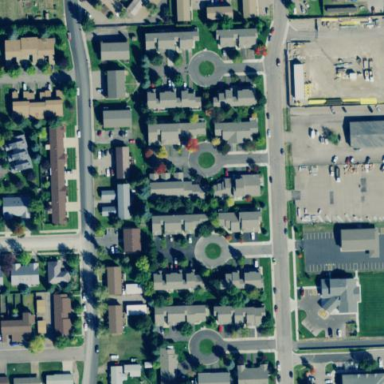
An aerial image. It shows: Residential area.